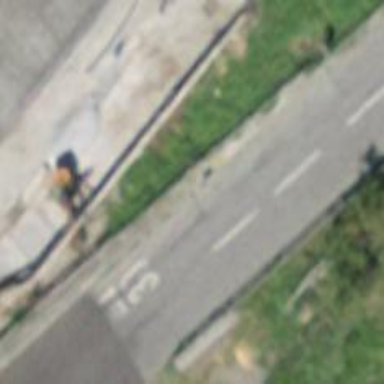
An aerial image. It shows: Paved tertiary road.